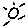
Label: sun